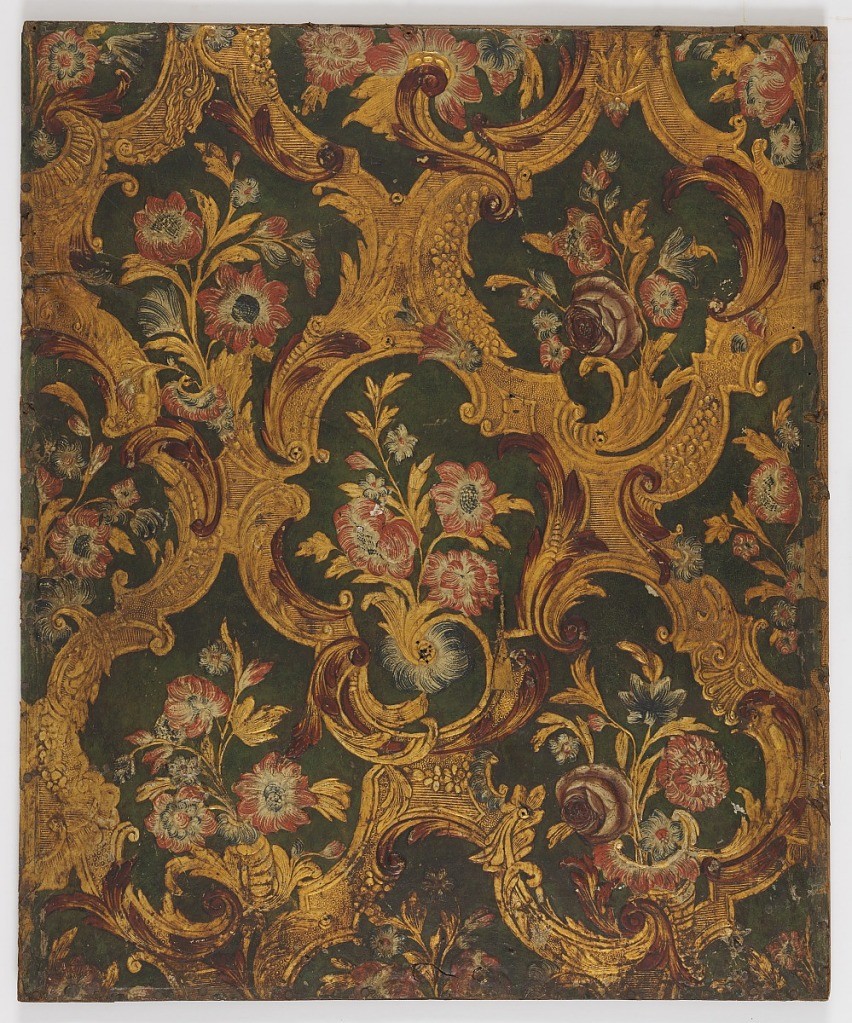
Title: Sidewall
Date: ca. 1750
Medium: Embossed leather, painted, gilded
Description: Diaper or trellis pattern, enclosing floral bouquets. The trellis pattern is composed of strapwork and scrolling foliage in the Rococo style.